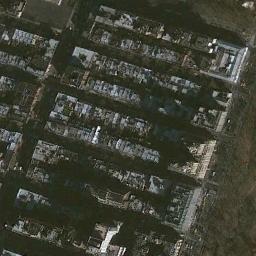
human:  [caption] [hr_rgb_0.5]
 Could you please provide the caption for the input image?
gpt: There are many densely arranged buildings and several roads and many trees in a business district .

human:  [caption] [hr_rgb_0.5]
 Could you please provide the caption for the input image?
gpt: The road is very narrow in the picture .

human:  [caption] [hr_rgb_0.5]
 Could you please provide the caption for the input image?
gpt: A dense commercial area has lots of buildings arranged neatly in lines .

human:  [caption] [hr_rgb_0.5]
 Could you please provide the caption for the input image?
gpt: The commercial area is consist of many buildings .

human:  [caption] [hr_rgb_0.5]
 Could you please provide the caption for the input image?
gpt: There are many buildings arranged neatly on a dense commercial area .